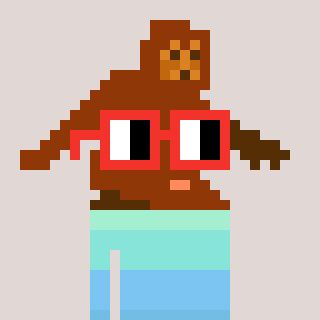
a pixel art character with square red glasses, a bigfoot-shaped head and a hotbrown-colored body on a warm background